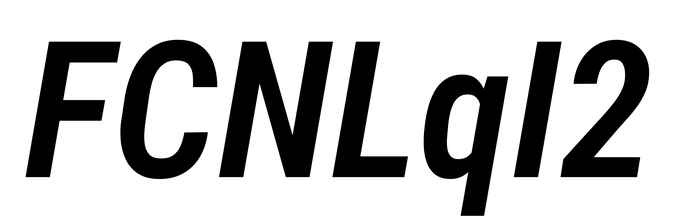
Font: Roboto-Italic_Condensed_SemiBold_Italic